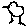
Label: bird